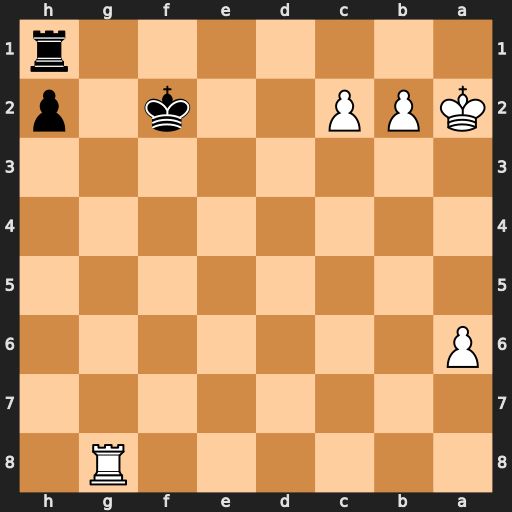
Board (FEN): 6R1/8/P7/8/8/8/KPP2k1p/7r
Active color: b
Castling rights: -
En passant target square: -
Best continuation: Ra1+ Kxa1 h1=Q+ Ka2 Qd5+